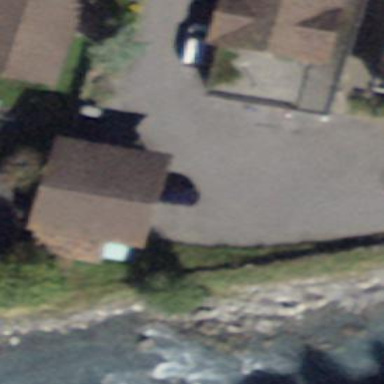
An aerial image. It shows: Group of garages.